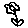
Label: flower